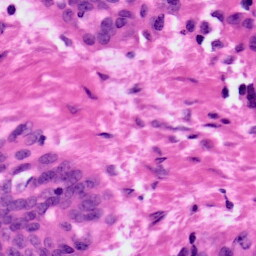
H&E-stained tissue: Ovarian